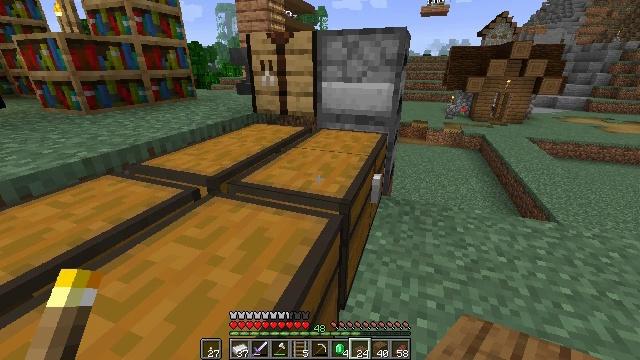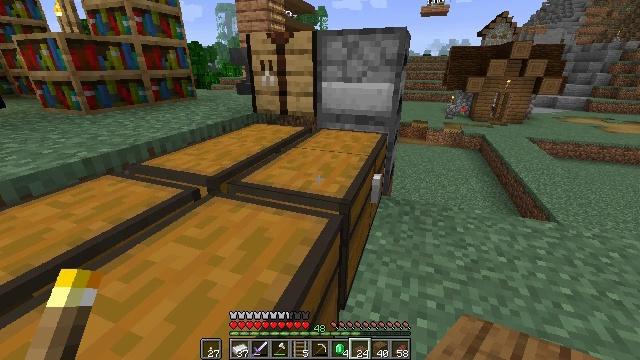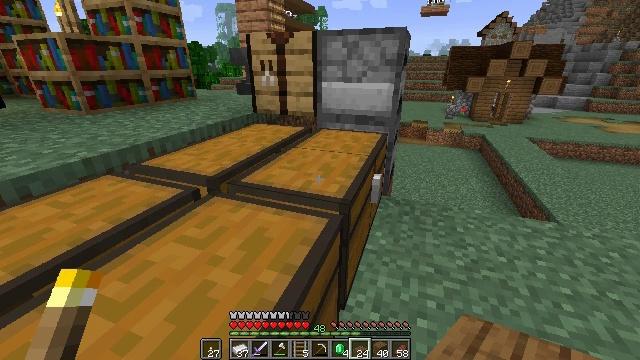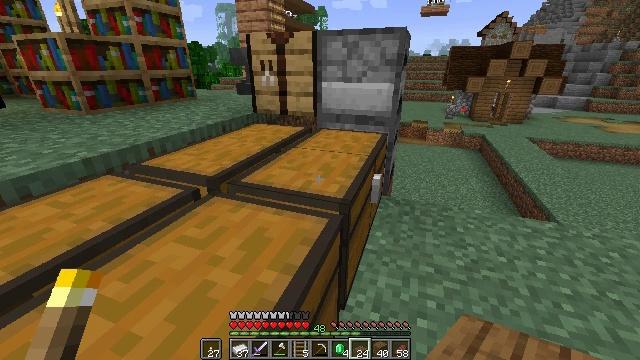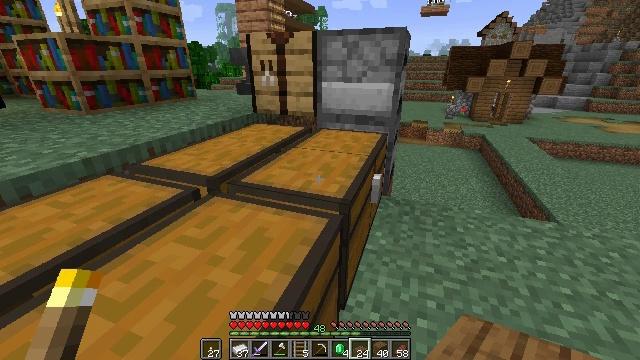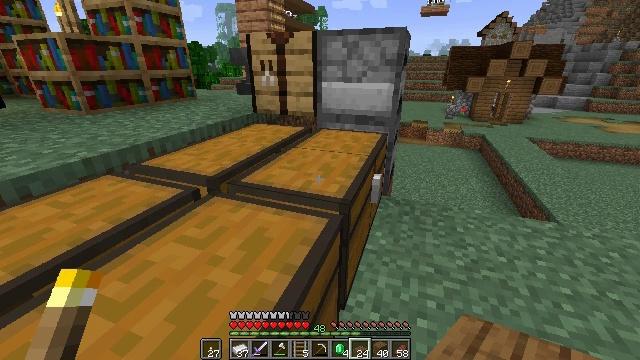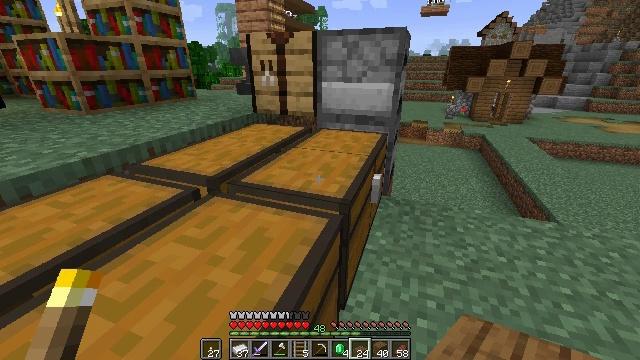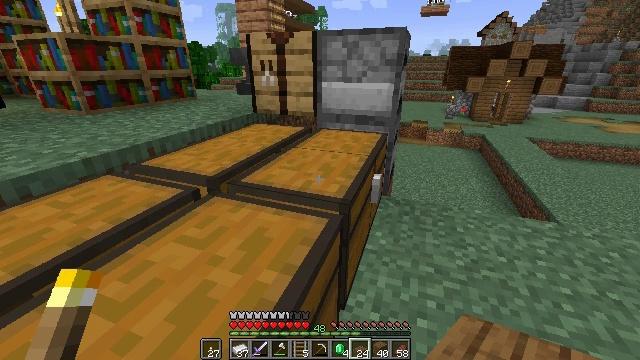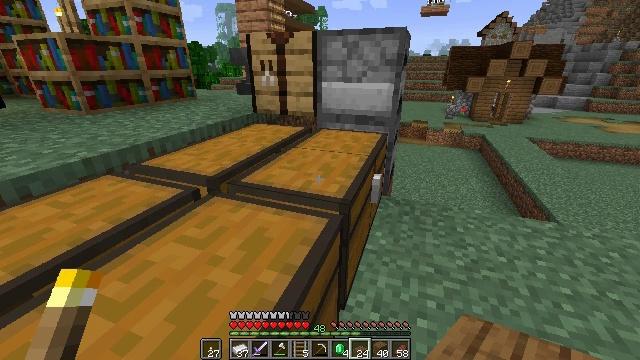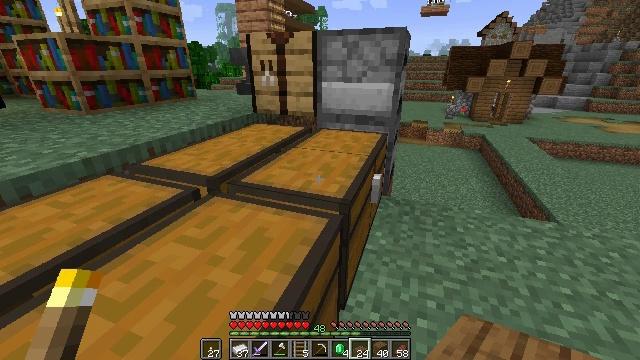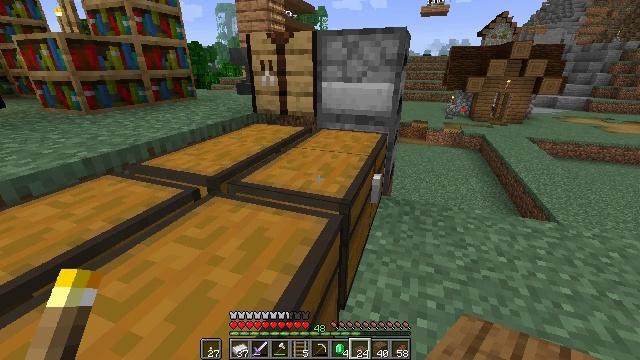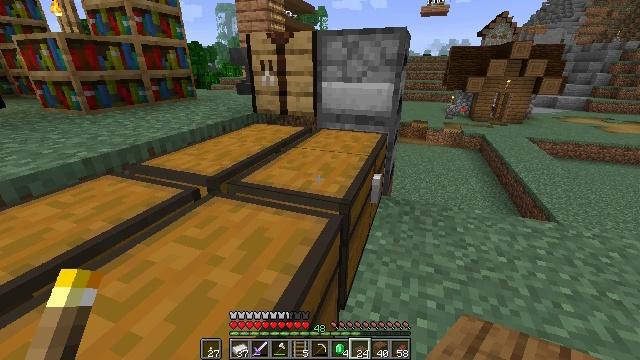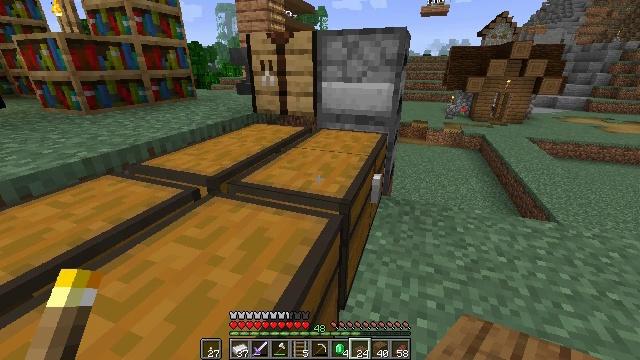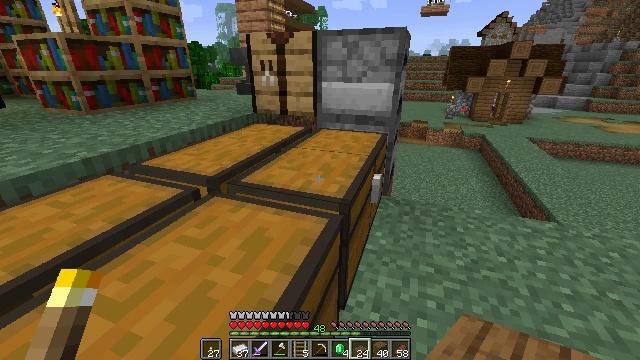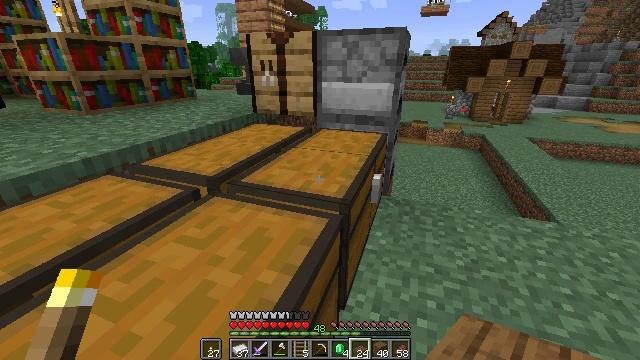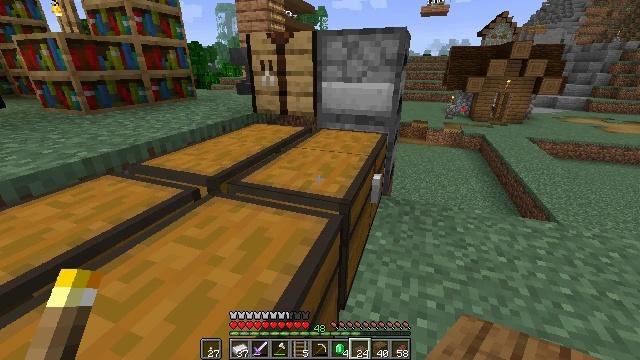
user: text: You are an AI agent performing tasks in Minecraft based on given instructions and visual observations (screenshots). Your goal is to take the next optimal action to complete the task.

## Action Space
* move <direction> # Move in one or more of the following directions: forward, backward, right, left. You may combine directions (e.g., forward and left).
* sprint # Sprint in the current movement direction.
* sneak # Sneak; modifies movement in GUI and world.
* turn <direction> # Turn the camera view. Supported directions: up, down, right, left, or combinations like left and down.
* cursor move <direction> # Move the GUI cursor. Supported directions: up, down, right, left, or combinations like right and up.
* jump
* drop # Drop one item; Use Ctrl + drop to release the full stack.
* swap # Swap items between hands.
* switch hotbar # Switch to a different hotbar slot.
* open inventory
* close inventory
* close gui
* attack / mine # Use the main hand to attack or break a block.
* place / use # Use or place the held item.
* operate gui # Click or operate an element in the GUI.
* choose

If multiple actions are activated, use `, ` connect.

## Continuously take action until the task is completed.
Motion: motion action
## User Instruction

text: Remove a spruce slab from the inventory.
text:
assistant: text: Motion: no_op
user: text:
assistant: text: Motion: no_op
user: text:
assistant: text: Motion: no_op
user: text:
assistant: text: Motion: no_op
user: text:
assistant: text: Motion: no_op
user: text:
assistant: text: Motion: no_op
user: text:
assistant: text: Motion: no_op
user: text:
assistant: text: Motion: no_op
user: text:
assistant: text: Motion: no_op
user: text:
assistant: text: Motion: no_op
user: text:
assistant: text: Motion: no_op
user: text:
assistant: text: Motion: no_op
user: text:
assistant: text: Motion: no_op
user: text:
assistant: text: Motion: no_op
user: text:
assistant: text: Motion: no_op
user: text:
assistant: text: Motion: no_op
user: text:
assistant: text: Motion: no_op
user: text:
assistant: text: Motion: no_op
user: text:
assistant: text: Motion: no_op
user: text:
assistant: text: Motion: no_op
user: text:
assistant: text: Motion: no_op
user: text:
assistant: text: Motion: no_op
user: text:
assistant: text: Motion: no_op
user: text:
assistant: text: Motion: no_op
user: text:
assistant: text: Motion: no_op
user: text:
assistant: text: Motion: no_op
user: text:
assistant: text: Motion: no_op
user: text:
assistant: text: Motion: no_op
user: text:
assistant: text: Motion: no_op
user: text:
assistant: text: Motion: no_op